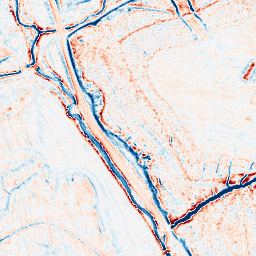
Category: edge_preserving
Decomposition family: anisotropic_diffusion
Decomposition parameters: iterations: 50
kappa: 10
gamma: 0.05
Upsampling method: regularized
Upsampling parameters: scale: 2
lambda_reg: 0.01
Upsampling scale: 2